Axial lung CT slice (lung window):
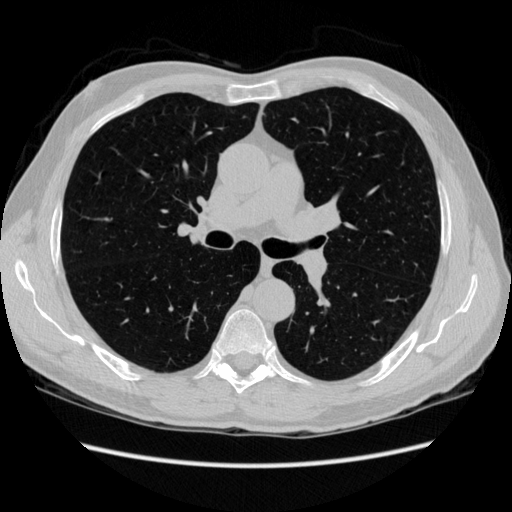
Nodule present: no